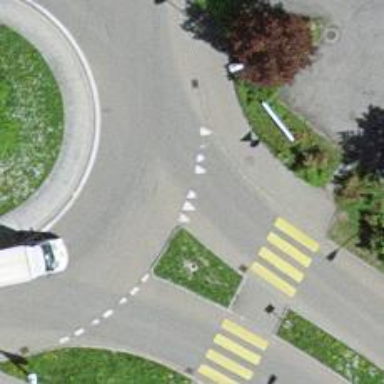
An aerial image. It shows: Road with "give way" sign.